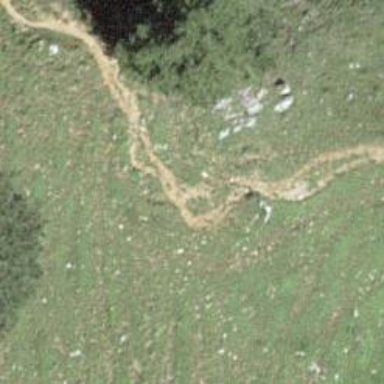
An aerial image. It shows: Ground path with excellent trail visibility.